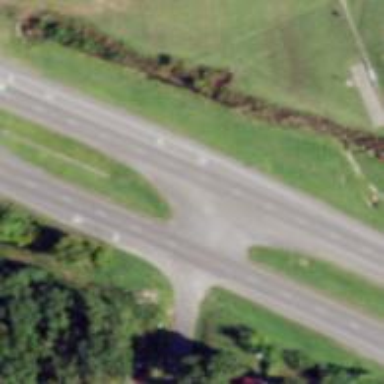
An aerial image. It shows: Primary highway with asphalt surface that includes dual carriageway.